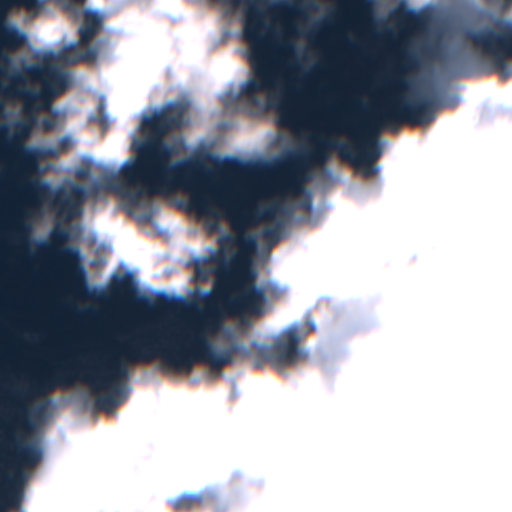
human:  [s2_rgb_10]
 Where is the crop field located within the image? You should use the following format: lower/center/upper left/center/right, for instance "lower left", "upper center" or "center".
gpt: The crop field is located in the lower right of the image.
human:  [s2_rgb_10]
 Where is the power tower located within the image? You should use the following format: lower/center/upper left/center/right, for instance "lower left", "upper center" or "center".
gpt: The power tower is located in the lower of the image.
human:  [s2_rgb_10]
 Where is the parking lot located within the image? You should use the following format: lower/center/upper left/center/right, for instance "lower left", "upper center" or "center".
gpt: There is no parking lot in the image.